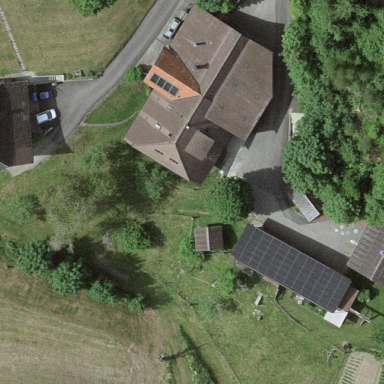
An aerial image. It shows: Farm building.